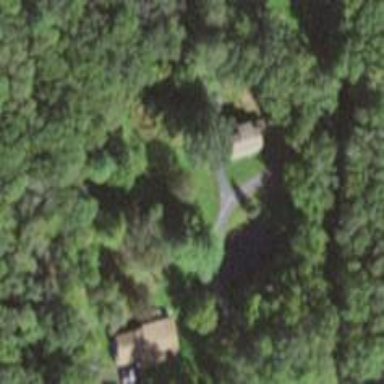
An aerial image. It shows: Residential driveway used as service road.